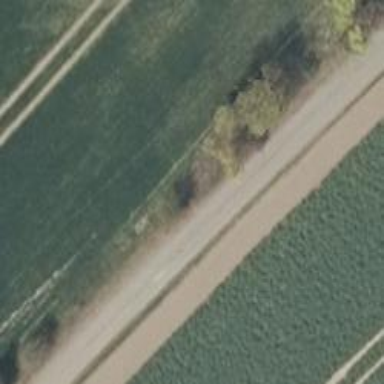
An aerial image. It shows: Row of deciduous broadleaved trees.